Aerial crown-view tile of a tropical tree (Barro Colorado Island, Panama), acquired 20240918:
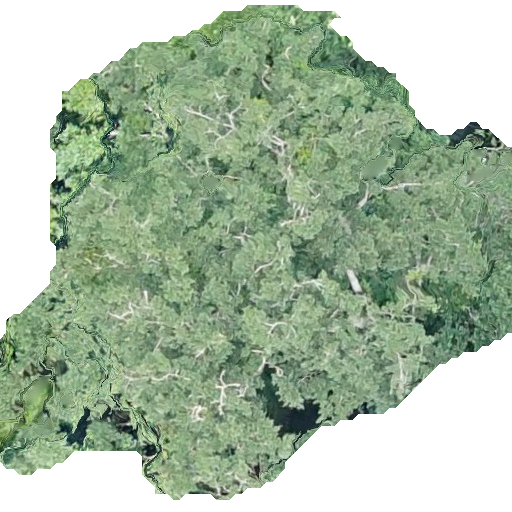
Species: Brosimum alicastrum
GBIF accepted scientific name: Brosimum alicastrum
Crown area: 293.469 m²